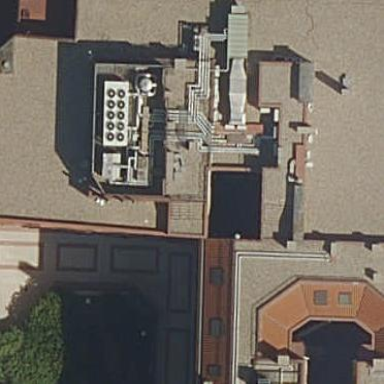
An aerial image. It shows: Commercial building.